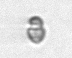
Label: Heterocapsa_rotundata